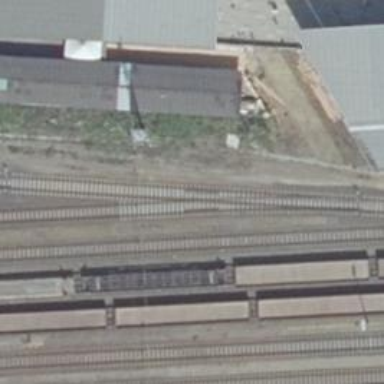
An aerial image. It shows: Abandoned railway.